Question: Within the frame of a chess applet, I have a few sets of such greyscale/black & white (not sure) :
Is there any way to give a color tint to a PNG picture via Java Code ? Tried to google the matter and didn't find anything really matching what I'm looking for.
For the following piece for example, I'd like to give it white/yellow tint for the White player, and a flavour of black for the Black player. The idea of setting the color dynamically is to tweak themes at runtime.

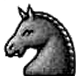
Answer: It would be a lot simpler to give your program translucent images (PNG) which are plain coloured (plain or gradient) in the colours you want, and have a certain % of transparency (you can do that in photoshop/illustrator in 1min).
Then programmatically merge the tint image (preserving transparency) with the other image underneath.
Check this SO post for how to merge two images:
<URL>